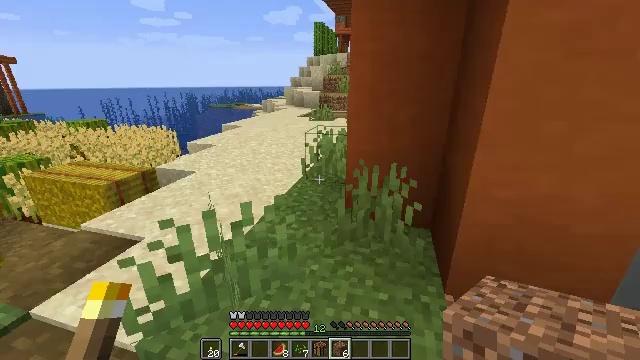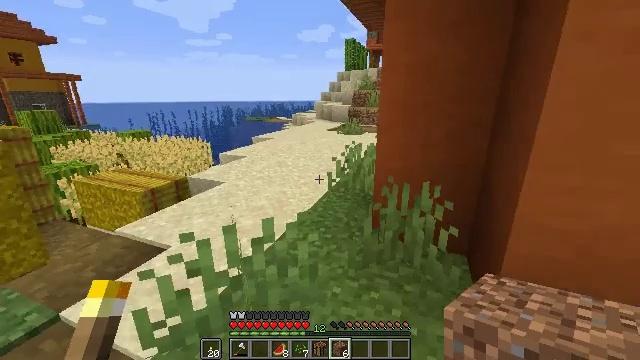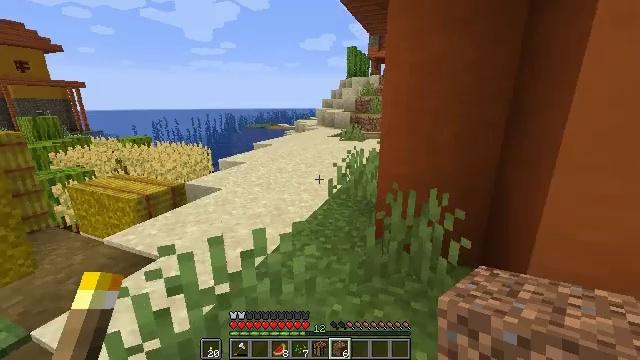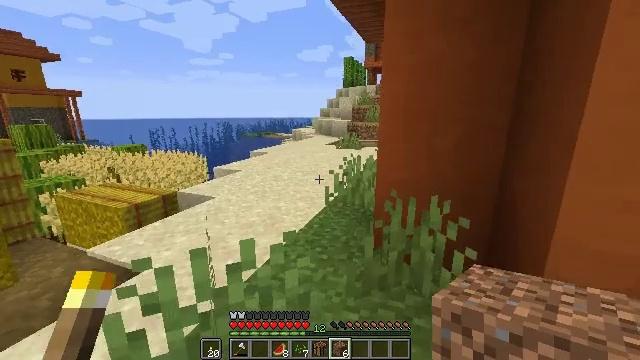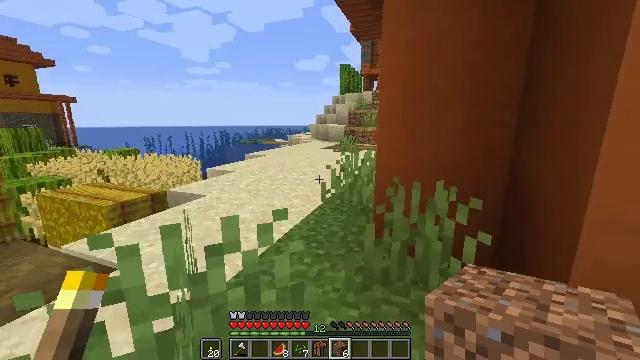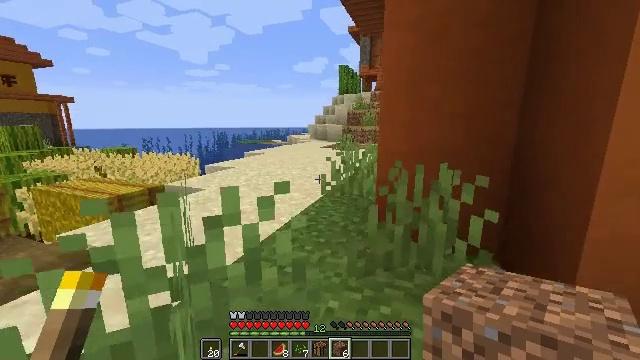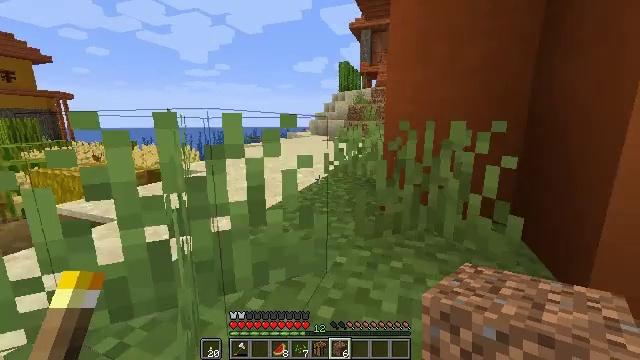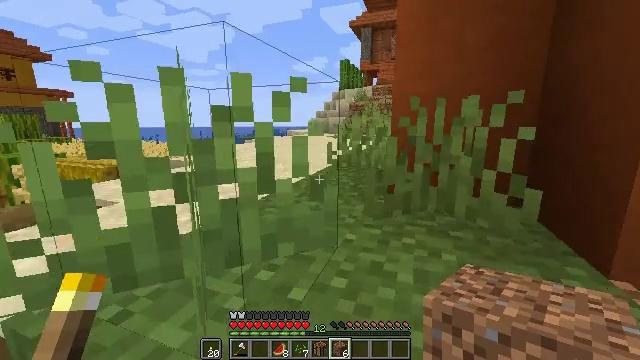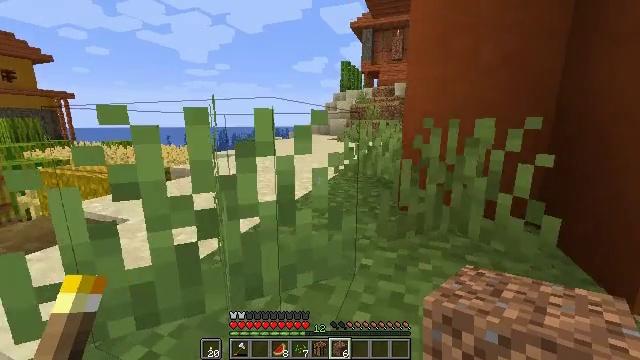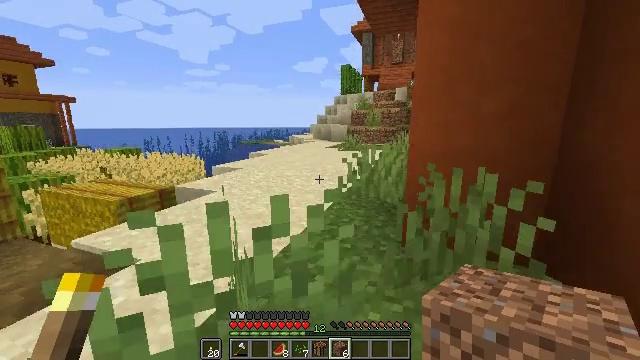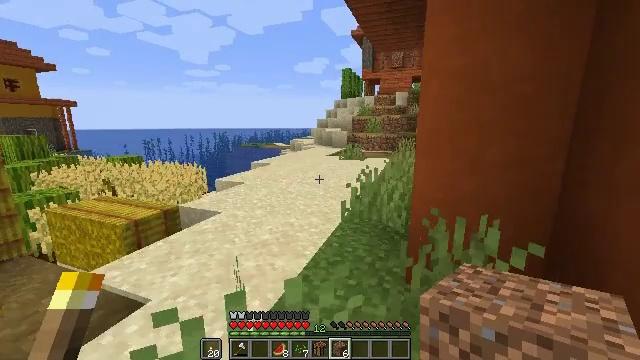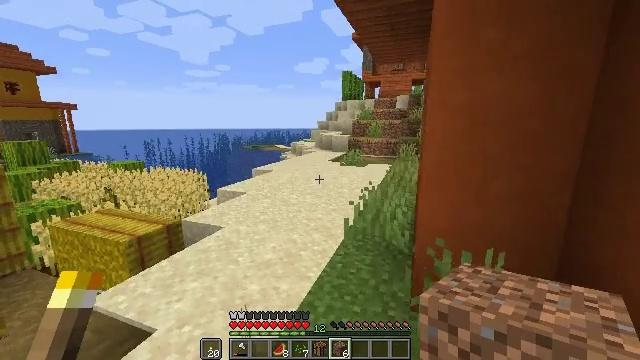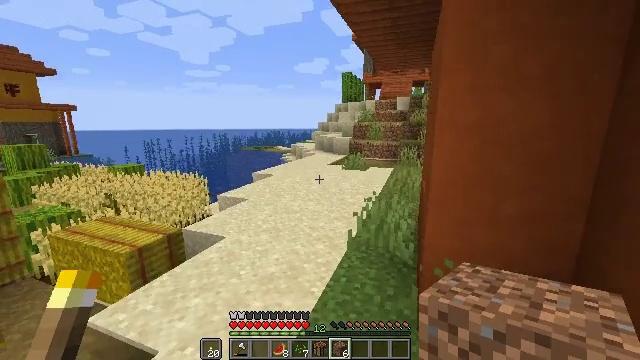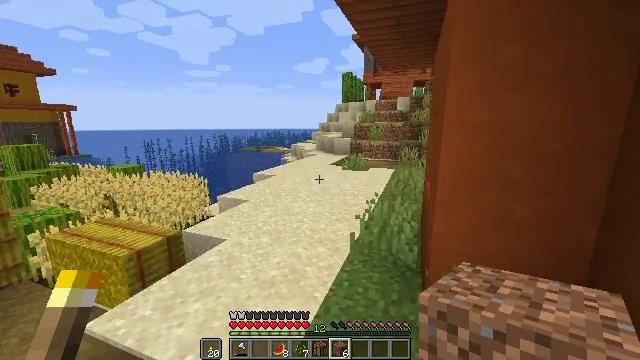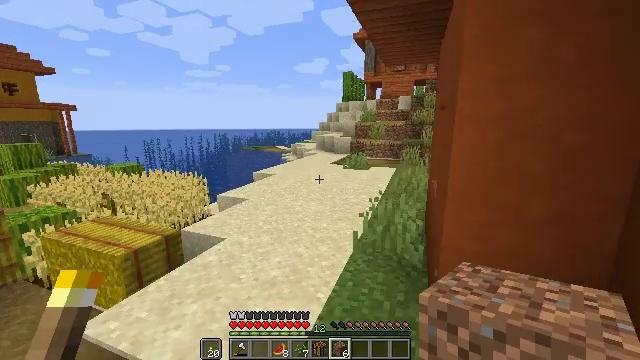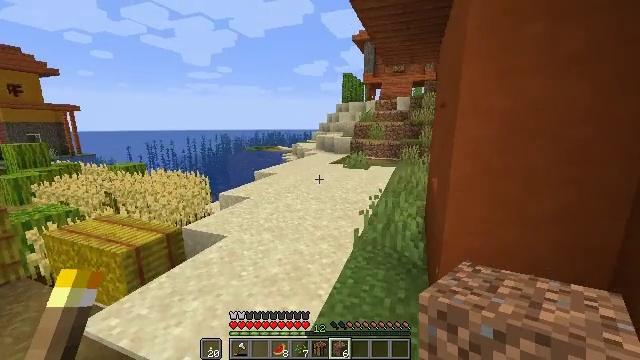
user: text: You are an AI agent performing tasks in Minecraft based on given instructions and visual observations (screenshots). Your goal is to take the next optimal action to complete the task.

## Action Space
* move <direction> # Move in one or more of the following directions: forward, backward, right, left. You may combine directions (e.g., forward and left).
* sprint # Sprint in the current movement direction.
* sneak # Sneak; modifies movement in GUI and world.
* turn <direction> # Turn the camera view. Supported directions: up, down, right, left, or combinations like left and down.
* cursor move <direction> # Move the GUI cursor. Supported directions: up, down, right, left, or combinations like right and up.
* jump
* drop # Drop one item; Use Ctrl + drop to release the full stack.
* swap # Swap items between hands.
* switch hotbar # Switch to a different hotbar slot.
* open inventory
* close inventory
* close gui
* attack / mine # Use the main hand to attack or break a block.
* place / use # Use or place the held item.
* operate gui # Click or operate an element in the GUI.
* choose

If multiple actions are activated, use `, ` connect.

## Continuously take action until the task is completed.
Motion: motion action
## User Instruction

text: Collect rails for building a railway.
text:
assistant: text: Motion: move forward, turn left and up
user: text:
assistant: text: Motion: move forward, turn up
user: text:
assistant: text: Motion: move forward, turn up
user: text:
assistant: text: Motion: move forward, turn up
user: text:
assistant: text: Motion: move forward, sprint
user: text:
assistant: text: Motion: move forward, sprint
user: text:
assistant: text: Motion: move forward, sprint
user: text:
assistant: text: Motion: move forward, jump
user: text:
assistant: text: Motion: move forward, jump
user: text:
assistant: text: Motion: move forward, jump
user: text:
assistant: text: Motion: move forward, jump
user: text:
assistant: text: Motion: move forward
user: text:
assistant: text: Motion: move forward
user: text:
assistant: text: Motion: move forward, sprint
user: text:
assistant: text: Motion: move forward, sprint
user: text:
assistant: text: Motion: move forward, sprint
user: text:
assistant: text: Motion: move forward, sprint, turn right
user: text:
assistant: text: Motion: move forward, turn right and up
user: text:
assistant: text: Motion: move forward, turn right
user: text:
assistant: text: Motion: move forward, sprint, turn right
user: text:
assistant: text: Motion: move forward, sprint, turn right
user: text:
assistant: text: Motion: move forward, sprint
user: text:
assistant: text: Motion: move forward, sprint
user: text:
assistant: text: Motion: move forward
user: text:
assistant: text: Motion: move forward
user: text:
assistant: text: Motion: move forward, sprint
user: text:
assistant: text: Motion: move forward, sprint
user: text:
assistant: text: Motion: move forward, sprint
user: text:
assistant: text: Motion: move forward
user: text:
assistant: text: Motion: move forward